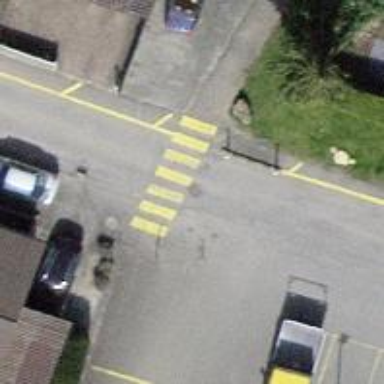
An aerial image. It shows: Uncontrolled zebra crossing with notable zebra markings.